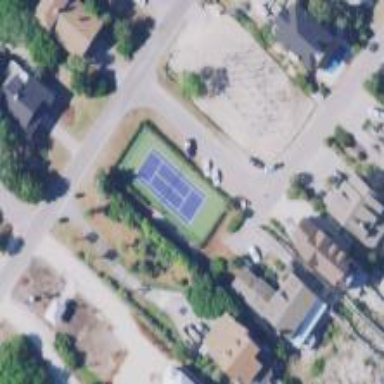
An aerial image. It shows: Basketball court located in leisure land pitch.